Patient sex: F
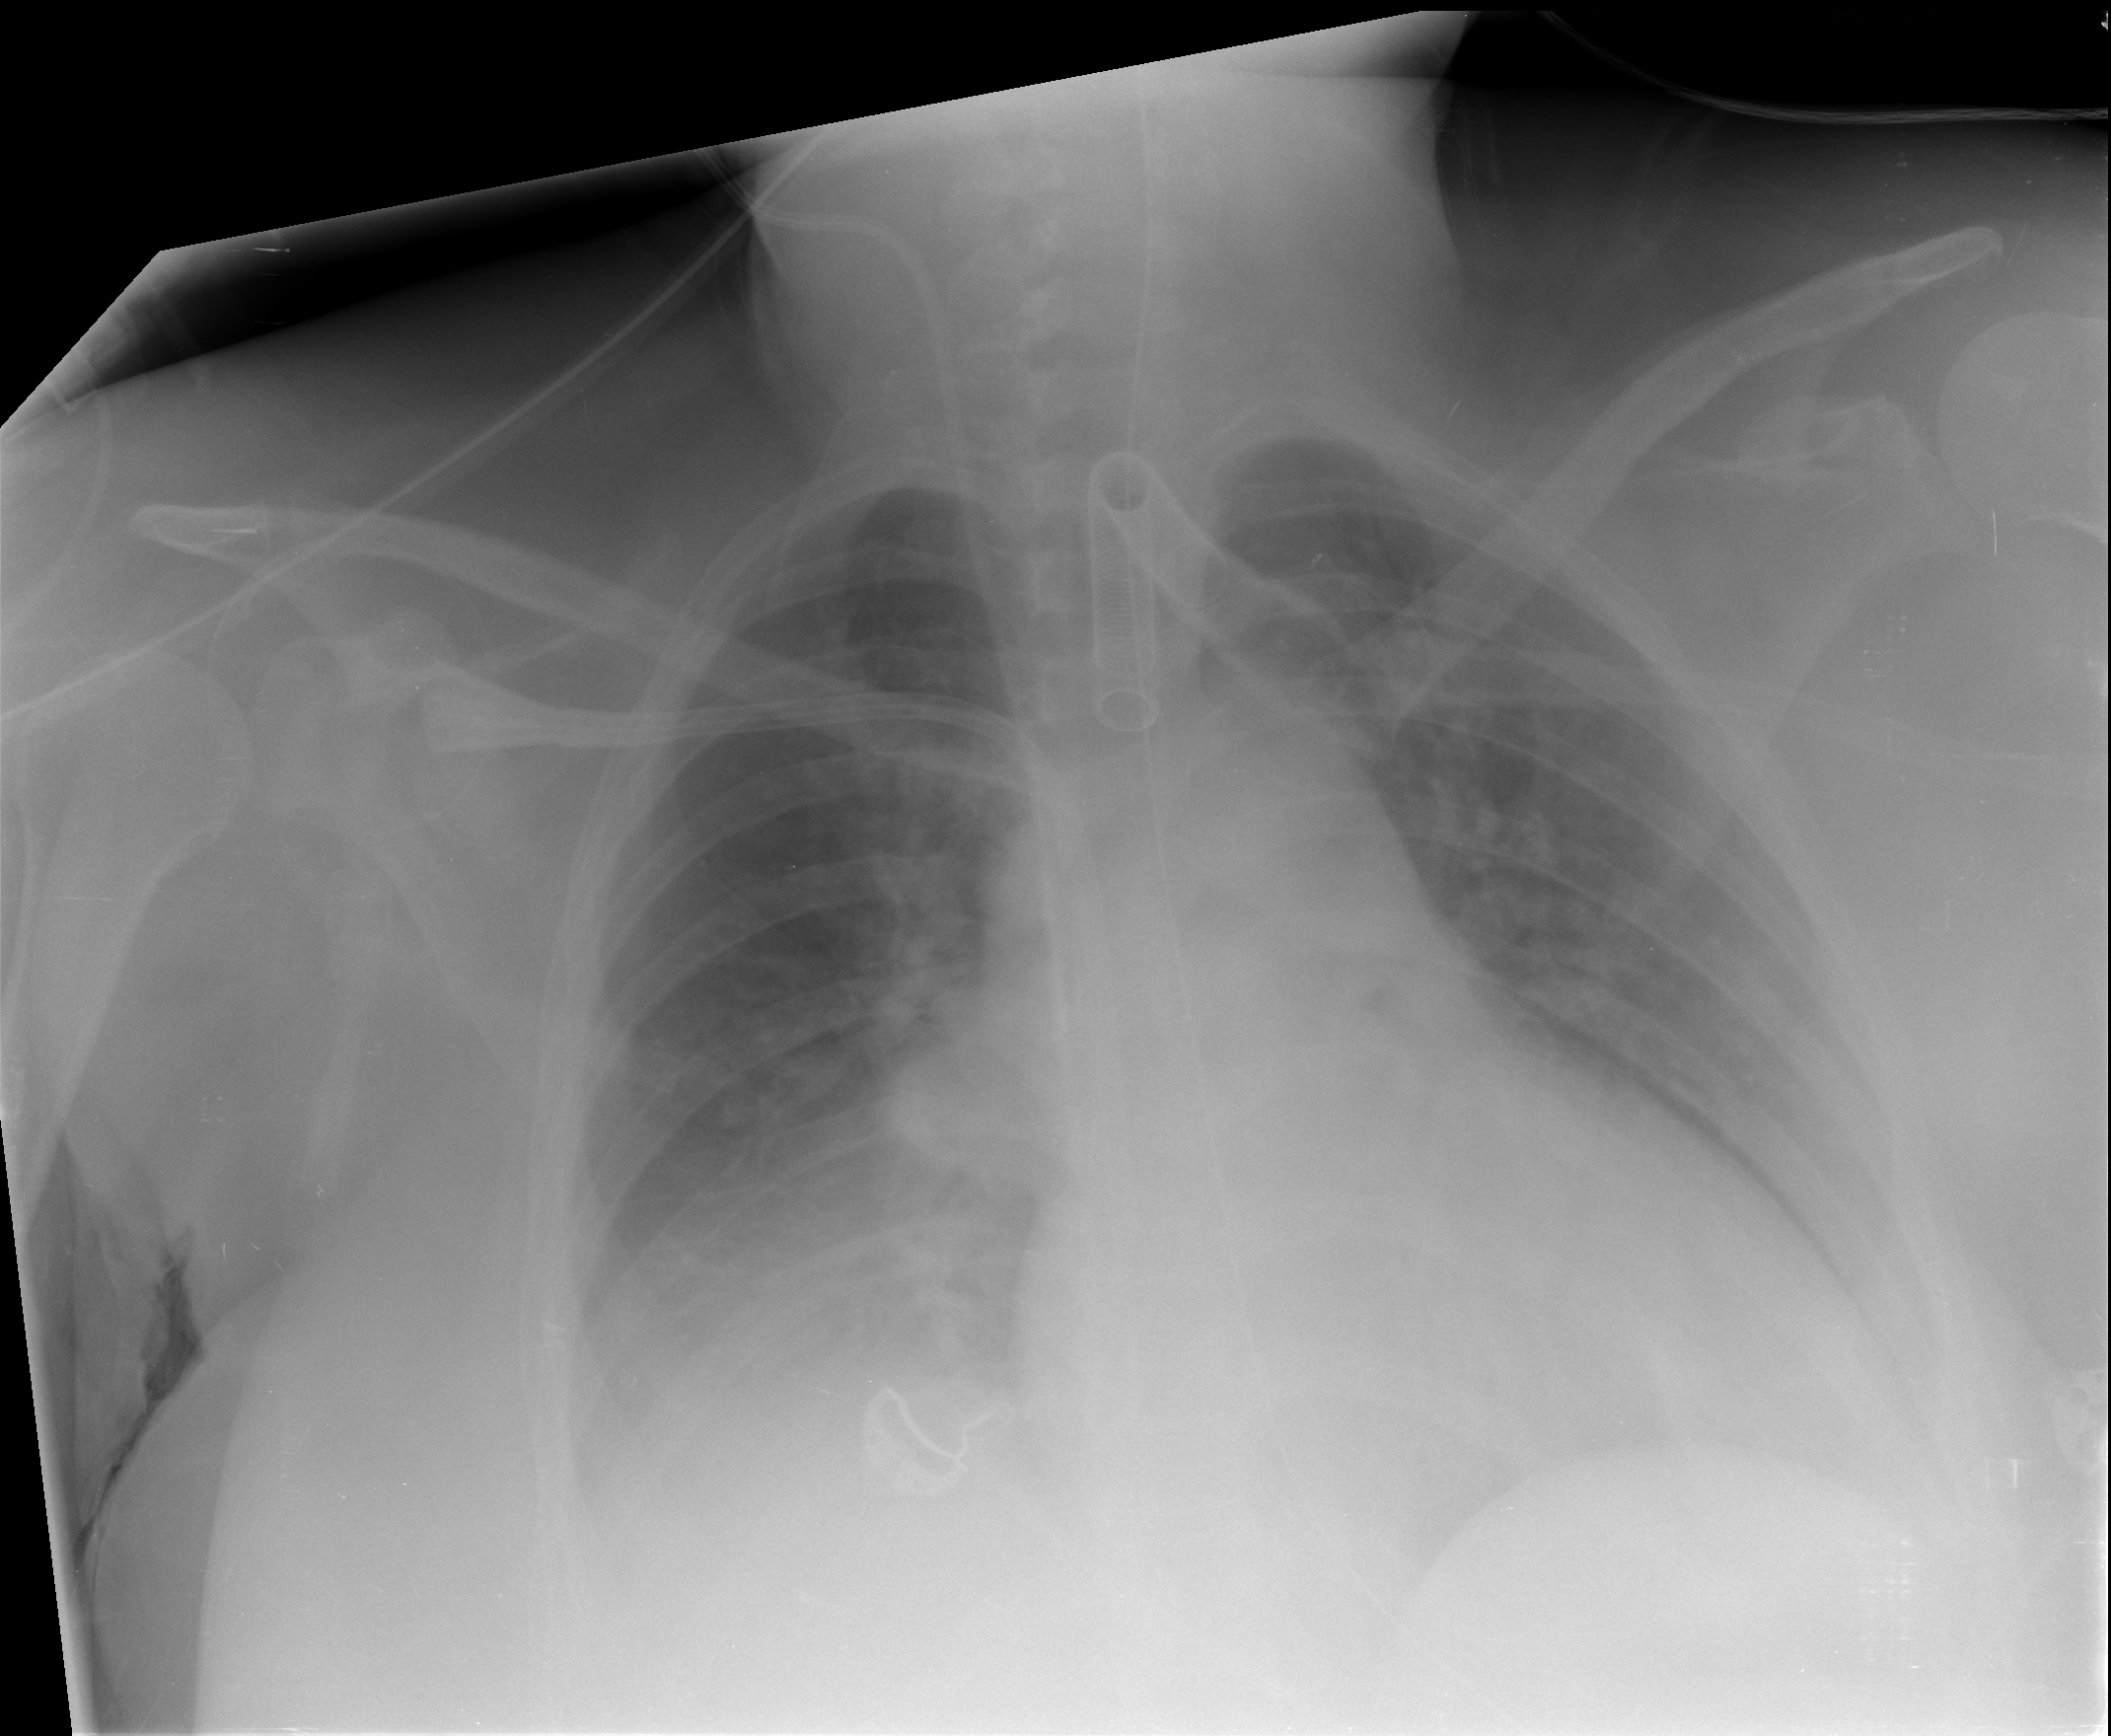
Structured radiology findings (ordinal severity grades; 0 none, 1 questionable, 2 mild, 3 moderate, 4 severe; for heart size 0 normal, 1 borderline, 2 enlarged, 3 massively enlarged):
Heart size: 1
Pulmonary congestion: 0
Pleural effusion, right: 2
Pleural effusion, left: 2
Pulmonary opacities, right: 1
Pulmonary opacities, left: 1
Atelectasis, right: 2
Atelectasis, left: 2